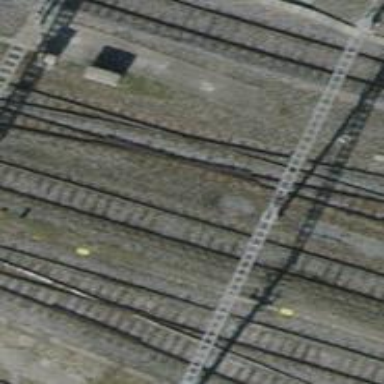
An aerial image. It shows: Railway siding with one electrified track and contact line.